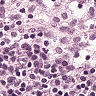
Metastatic tissue present: no